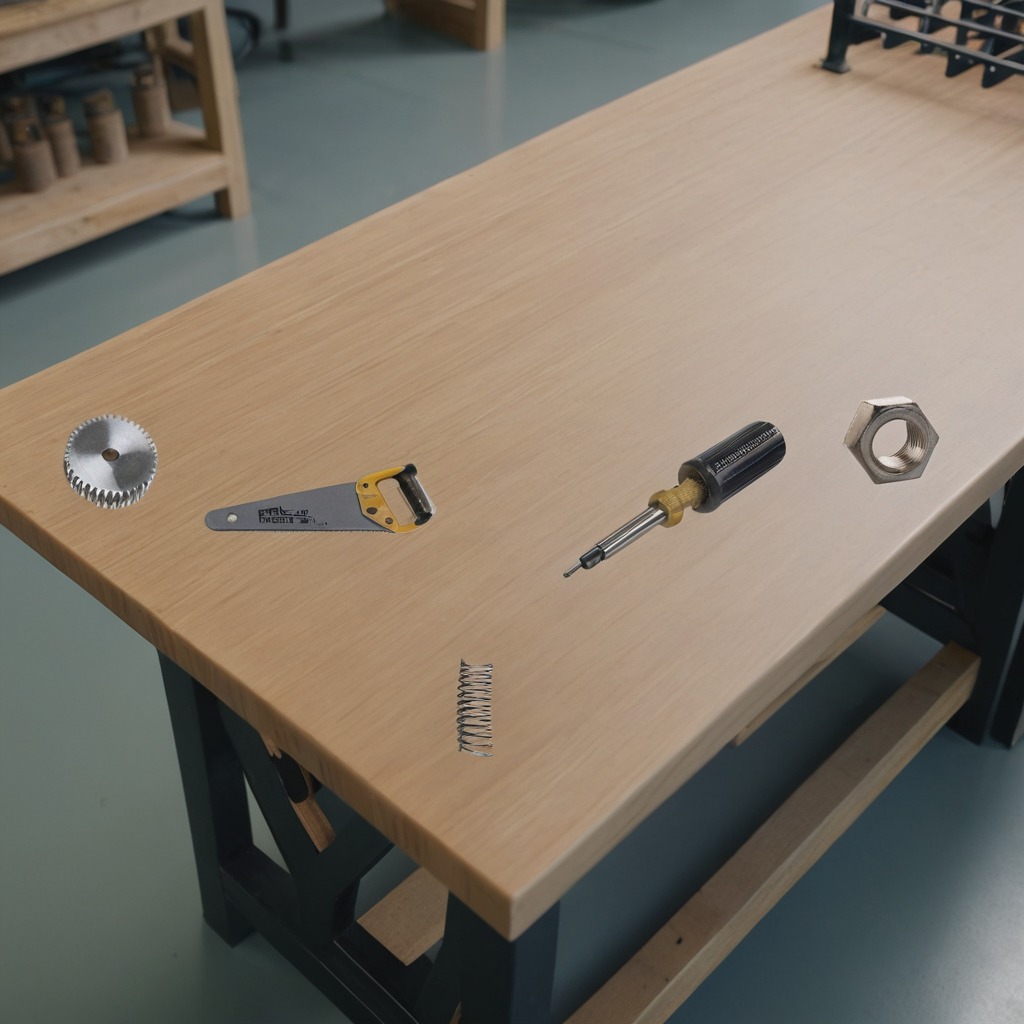
A steel gear with teeth, a coiled metal spring, a metal saw, a screwdriver, and a metal nut are lying on the workbench inside a coastal fishing gear workshop.